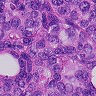
Metastatic tissue present: yes